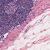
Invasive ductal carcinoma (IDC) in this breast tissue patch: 0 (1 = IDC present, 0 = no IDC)